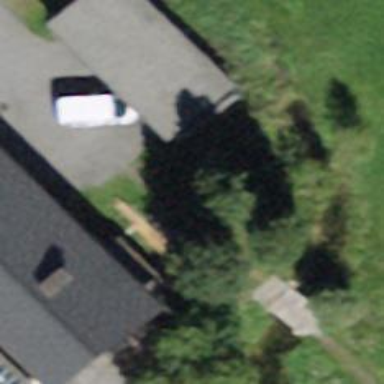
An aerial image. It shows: Building with flat roof.